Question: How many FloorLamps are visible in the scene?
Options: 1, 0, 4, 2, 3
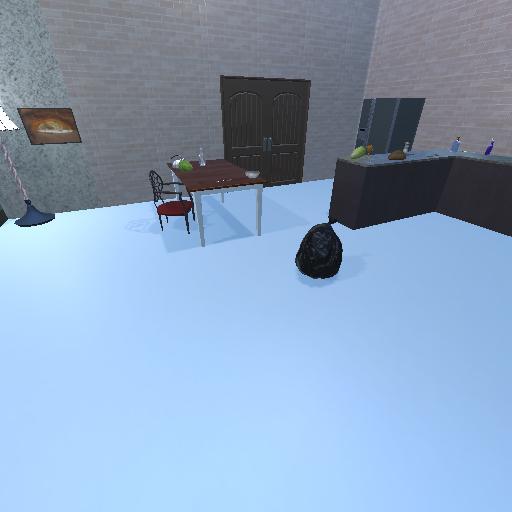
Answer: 1